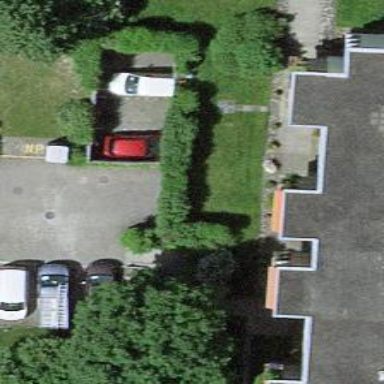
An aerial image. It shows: Parking entrance.